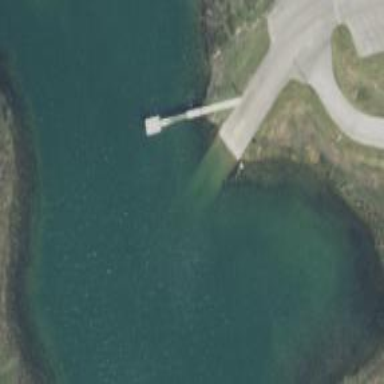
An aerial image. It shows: Slipway on leisure land.